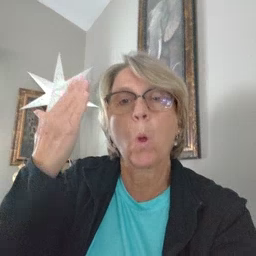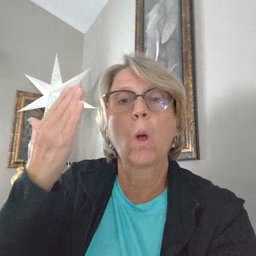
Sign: morning